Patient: sex F, age 44
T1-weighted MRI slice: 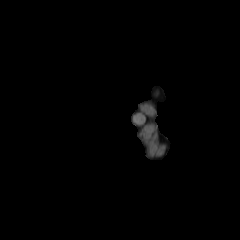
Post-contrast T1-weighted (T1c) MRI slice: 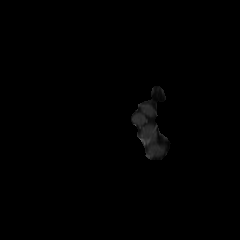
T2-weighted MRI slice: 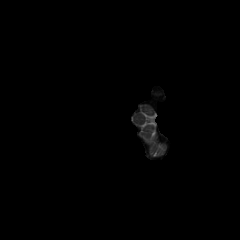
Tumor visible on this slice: no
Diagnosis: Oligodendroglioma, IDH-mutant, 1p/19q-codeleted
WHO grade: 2